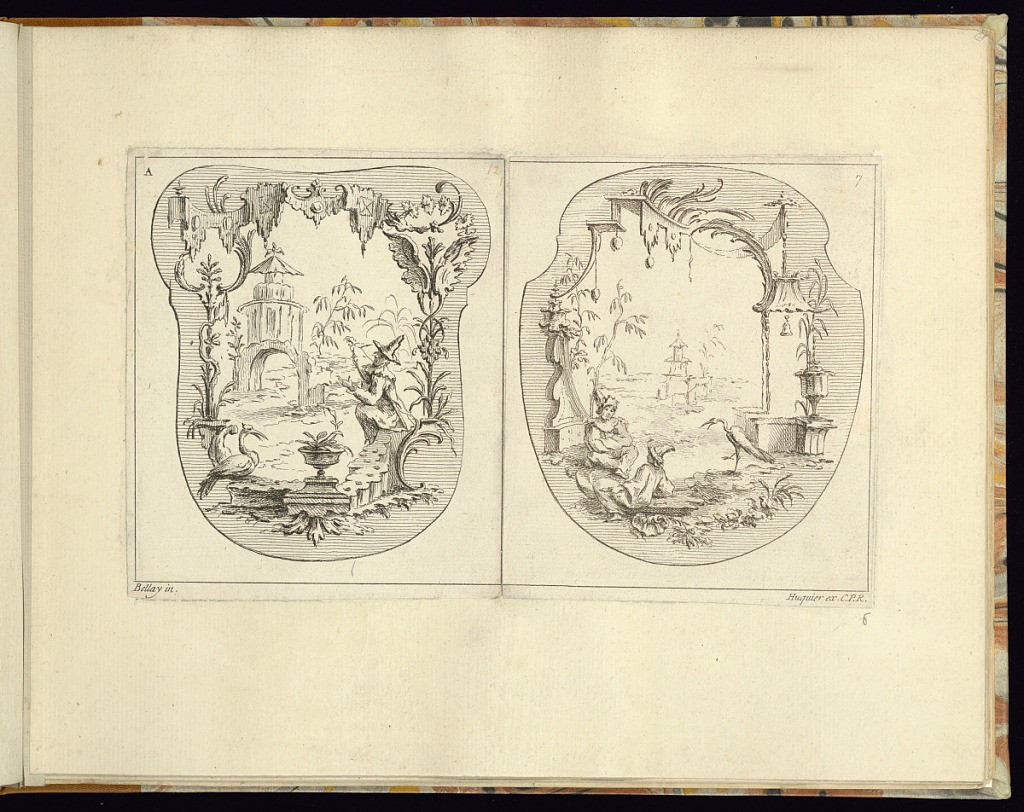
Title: Design for a Hand Fan (Left Plate)
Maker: Bellay, French, active from 1734
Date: ca.1734–37
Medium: Etching on laid paper
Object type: Print
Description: A design for a hand fan or hand screen pasted to the left of another design. The design features rococo and chinoiserie (in the Chinese style) motifs, with a man sitting in the foreground within a landscape with a covered bridge in the background. The ornament framing the scene features a vase on a plinth, a bird, wings, c-scrolls, fleurons, rosettes, rinceaux, and leaves. The plate is lettered and signed.